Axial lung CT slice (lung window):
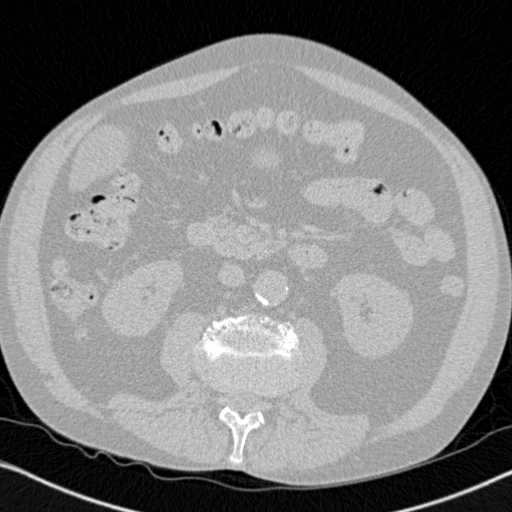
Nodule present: no